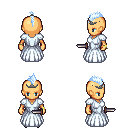
a pixel art fantasy rpg character, female body template, human, tanned skin, underdress, gold greaves, white cyan mohawk hairstyle, iron tiara, bracelets, metal boots, dagger, four views (front, back, left, right), 2x2 character sprite sheet, small pixel art, hard edges, no anti-aliasing